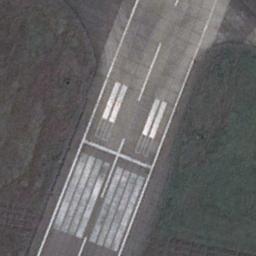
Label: runway